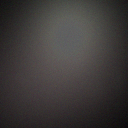
Screen state: off